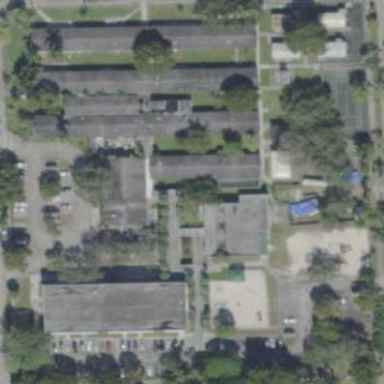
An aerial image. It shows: School.